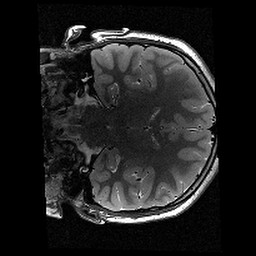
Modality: T2w
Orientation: coronal
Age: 12
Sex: female
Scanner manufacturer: siemens
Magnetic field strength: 3 T
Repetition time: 9.23 s
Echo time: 0.067 s